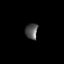
Tissue: prostate
Cell type: T cells
Senescence score: 0.2578
Nuclear area (px): 193
Mean DAPI intensity: 84.907